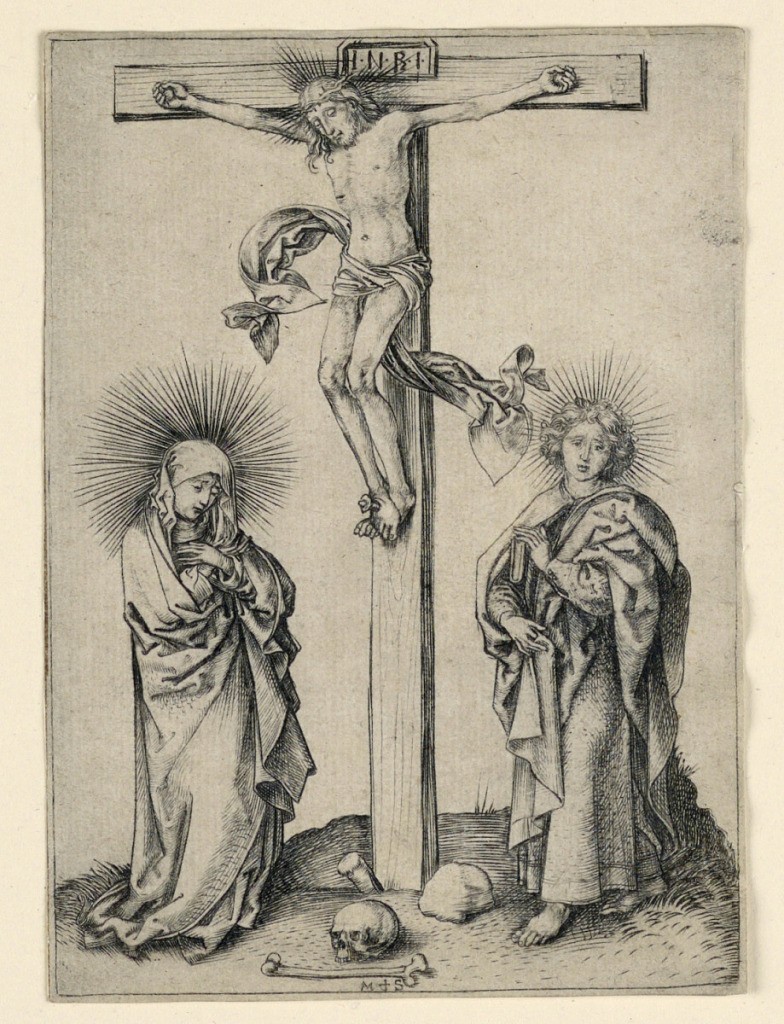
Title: Christ on the Cross with Mary and John
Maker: Martin Schongauer, German, 1450–1491
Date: ca. 1485
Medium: Engraving on laid paper
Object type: Print
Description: Vertical rectangle showing Christ on the cross, his body turned toward the left. The Virgin stands to his left; St. John at right.